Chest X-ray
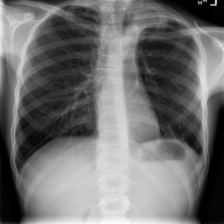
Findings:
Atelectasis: positive
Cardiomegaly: negative
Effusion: negative
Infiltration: negative
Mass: negative
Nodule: negative
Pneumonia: negative
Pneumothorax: positive
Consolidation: positive
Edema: negative
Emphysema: negative
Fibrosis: negative
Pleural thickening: negative
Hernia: negative